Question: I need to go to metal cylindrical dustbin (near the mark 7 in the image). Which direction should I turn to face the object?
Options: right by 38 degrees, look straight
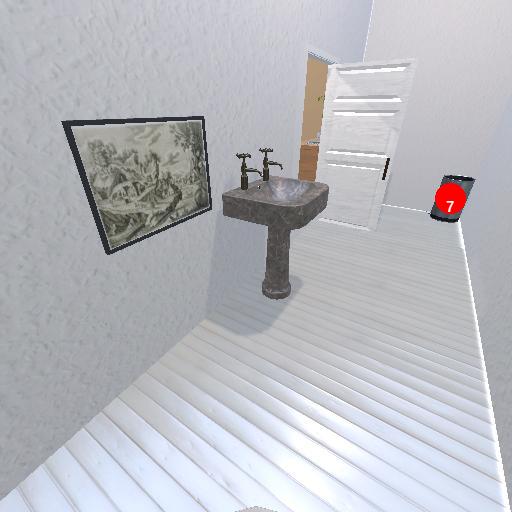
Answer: right by 38 degrees